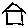
Label: house